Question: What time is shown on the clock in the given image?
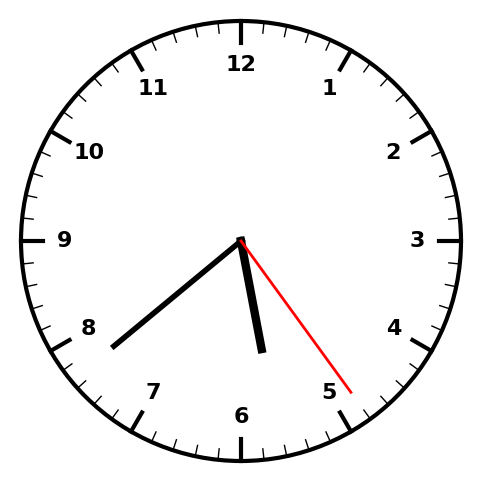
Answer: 05:38:24